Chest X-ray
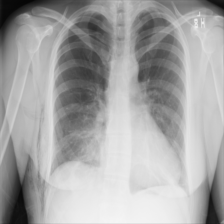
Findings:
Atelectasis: positive
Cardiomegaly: negative
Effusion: negative
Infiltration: positive
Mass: negative
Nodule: negative
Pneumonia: negative
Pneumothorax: positive
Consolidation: negative
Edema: negative
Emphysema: positive
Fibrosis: negative
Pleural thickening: negative
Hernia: negative